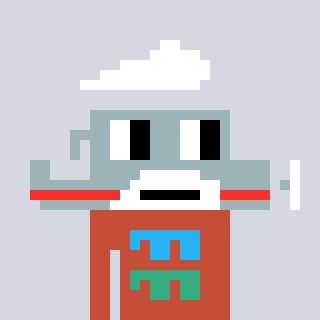
a pixel art character with square dark gray glasses, a plane-shaped head and a rust-colored body on a cool background